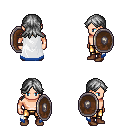
a pixel art fantasy rpg character, male body template, human, light skin, white trimmed cape, gold greaves, gray loose hair, brown shoes, shield, four views (front, back, left, right), 2x2 character sprite sheet, small pixel art, hard edges, no anti-aliasing